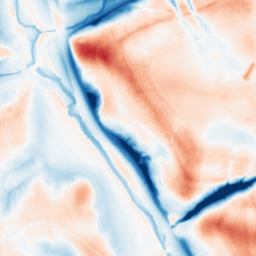
Category: trend_removal
Decomposition family: local_polynomial
Decomposition parameters: window_size: 51
degree: 1
Upsampling method: quintic
Upsampling parameters: scale: 2
Upsampling scale: 2